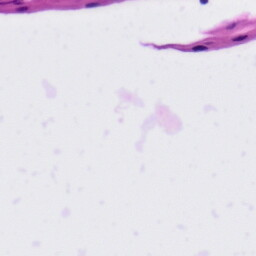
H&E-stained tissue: Tonsil